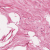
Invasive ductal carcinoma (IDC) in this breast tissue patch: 0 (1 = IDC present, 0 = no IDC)